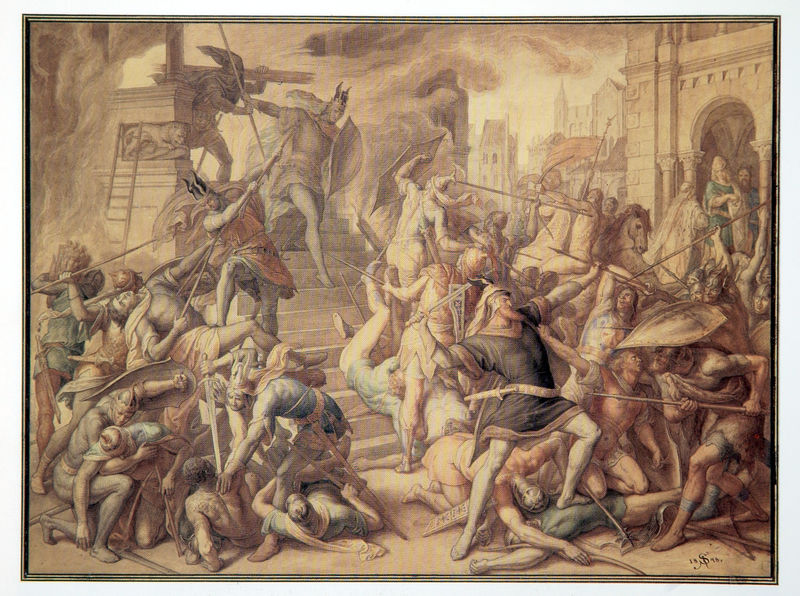
Titel: Der Kampf an der Stiege
Künstler: Julius Schnorr von Carolsfeld
Standort: München
Institution: Bayerische Verwaltung der staatlichen Schlösser, Gärten und Seen
Schlagwörter: blau, feuer, flügel, gott, haut, held, himmel, kampf, kämpfer, körper, mann, nackt, schatten, weiß, wolken, grün, menschen, ocker, stadt, braun, grau, hell, licht, männer, orange, rücken, schwarz, szene, säule, säulen, türkis, zeichnung, gebäude, gürtel, haus, rot, schloss, tier, wolke, beige, menge, bart, geschichte, henker, hinrichtung, historie, leiche, messer, mord, rahmen, tod, tot, signatur, horizont, häuser, qualm, rauch, boden, renaissance, pferd, pferde, turm, skulptur, statue, deutschland, liegen, bogen, fassade, fahne, datierung, grafik, graphik, platz, farblos, sepia, romantik, dampf, krieg, leiter, schlacht, treppe, wild, historienbild, lanze, soldaten, deutsch, stufen, fallen, tor, leiber, schild, burg, kreuz, münchen, torbogen, haufen, druck, attacke, militär, schwert, schwerter, waffen, überfall, aufstand, gemetzel, leichen, tote, verletzt, verletzte, waffe, dynamik, getümmel, koloriert, helm, menschenmenge, kämpfen, rüstung, sieg, helme, brustpanzer, sterben, residenz, teufel, sage, dolch, ermordung, krieger, schreiten, historismus, lanzen, löwe, speer, speere, töten, helden, erzengel, heroisch, getummel, stürzen, michael, pastellig, schilde, übereinander, lau, gewimmel, folter, eroberer, zustechen, hinabsteigen, kampfgetümmel, kurschwert, morden, niebelungen, pastelltöne, spere, untereinander, unterdrückung, krie, zu viele menschen, massentod